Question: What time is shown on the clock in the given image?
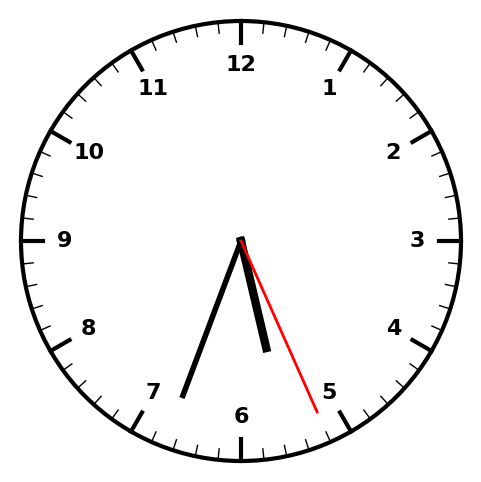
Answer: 05:33:26